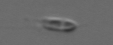
Label: flagellate_morphotype3